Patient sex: M
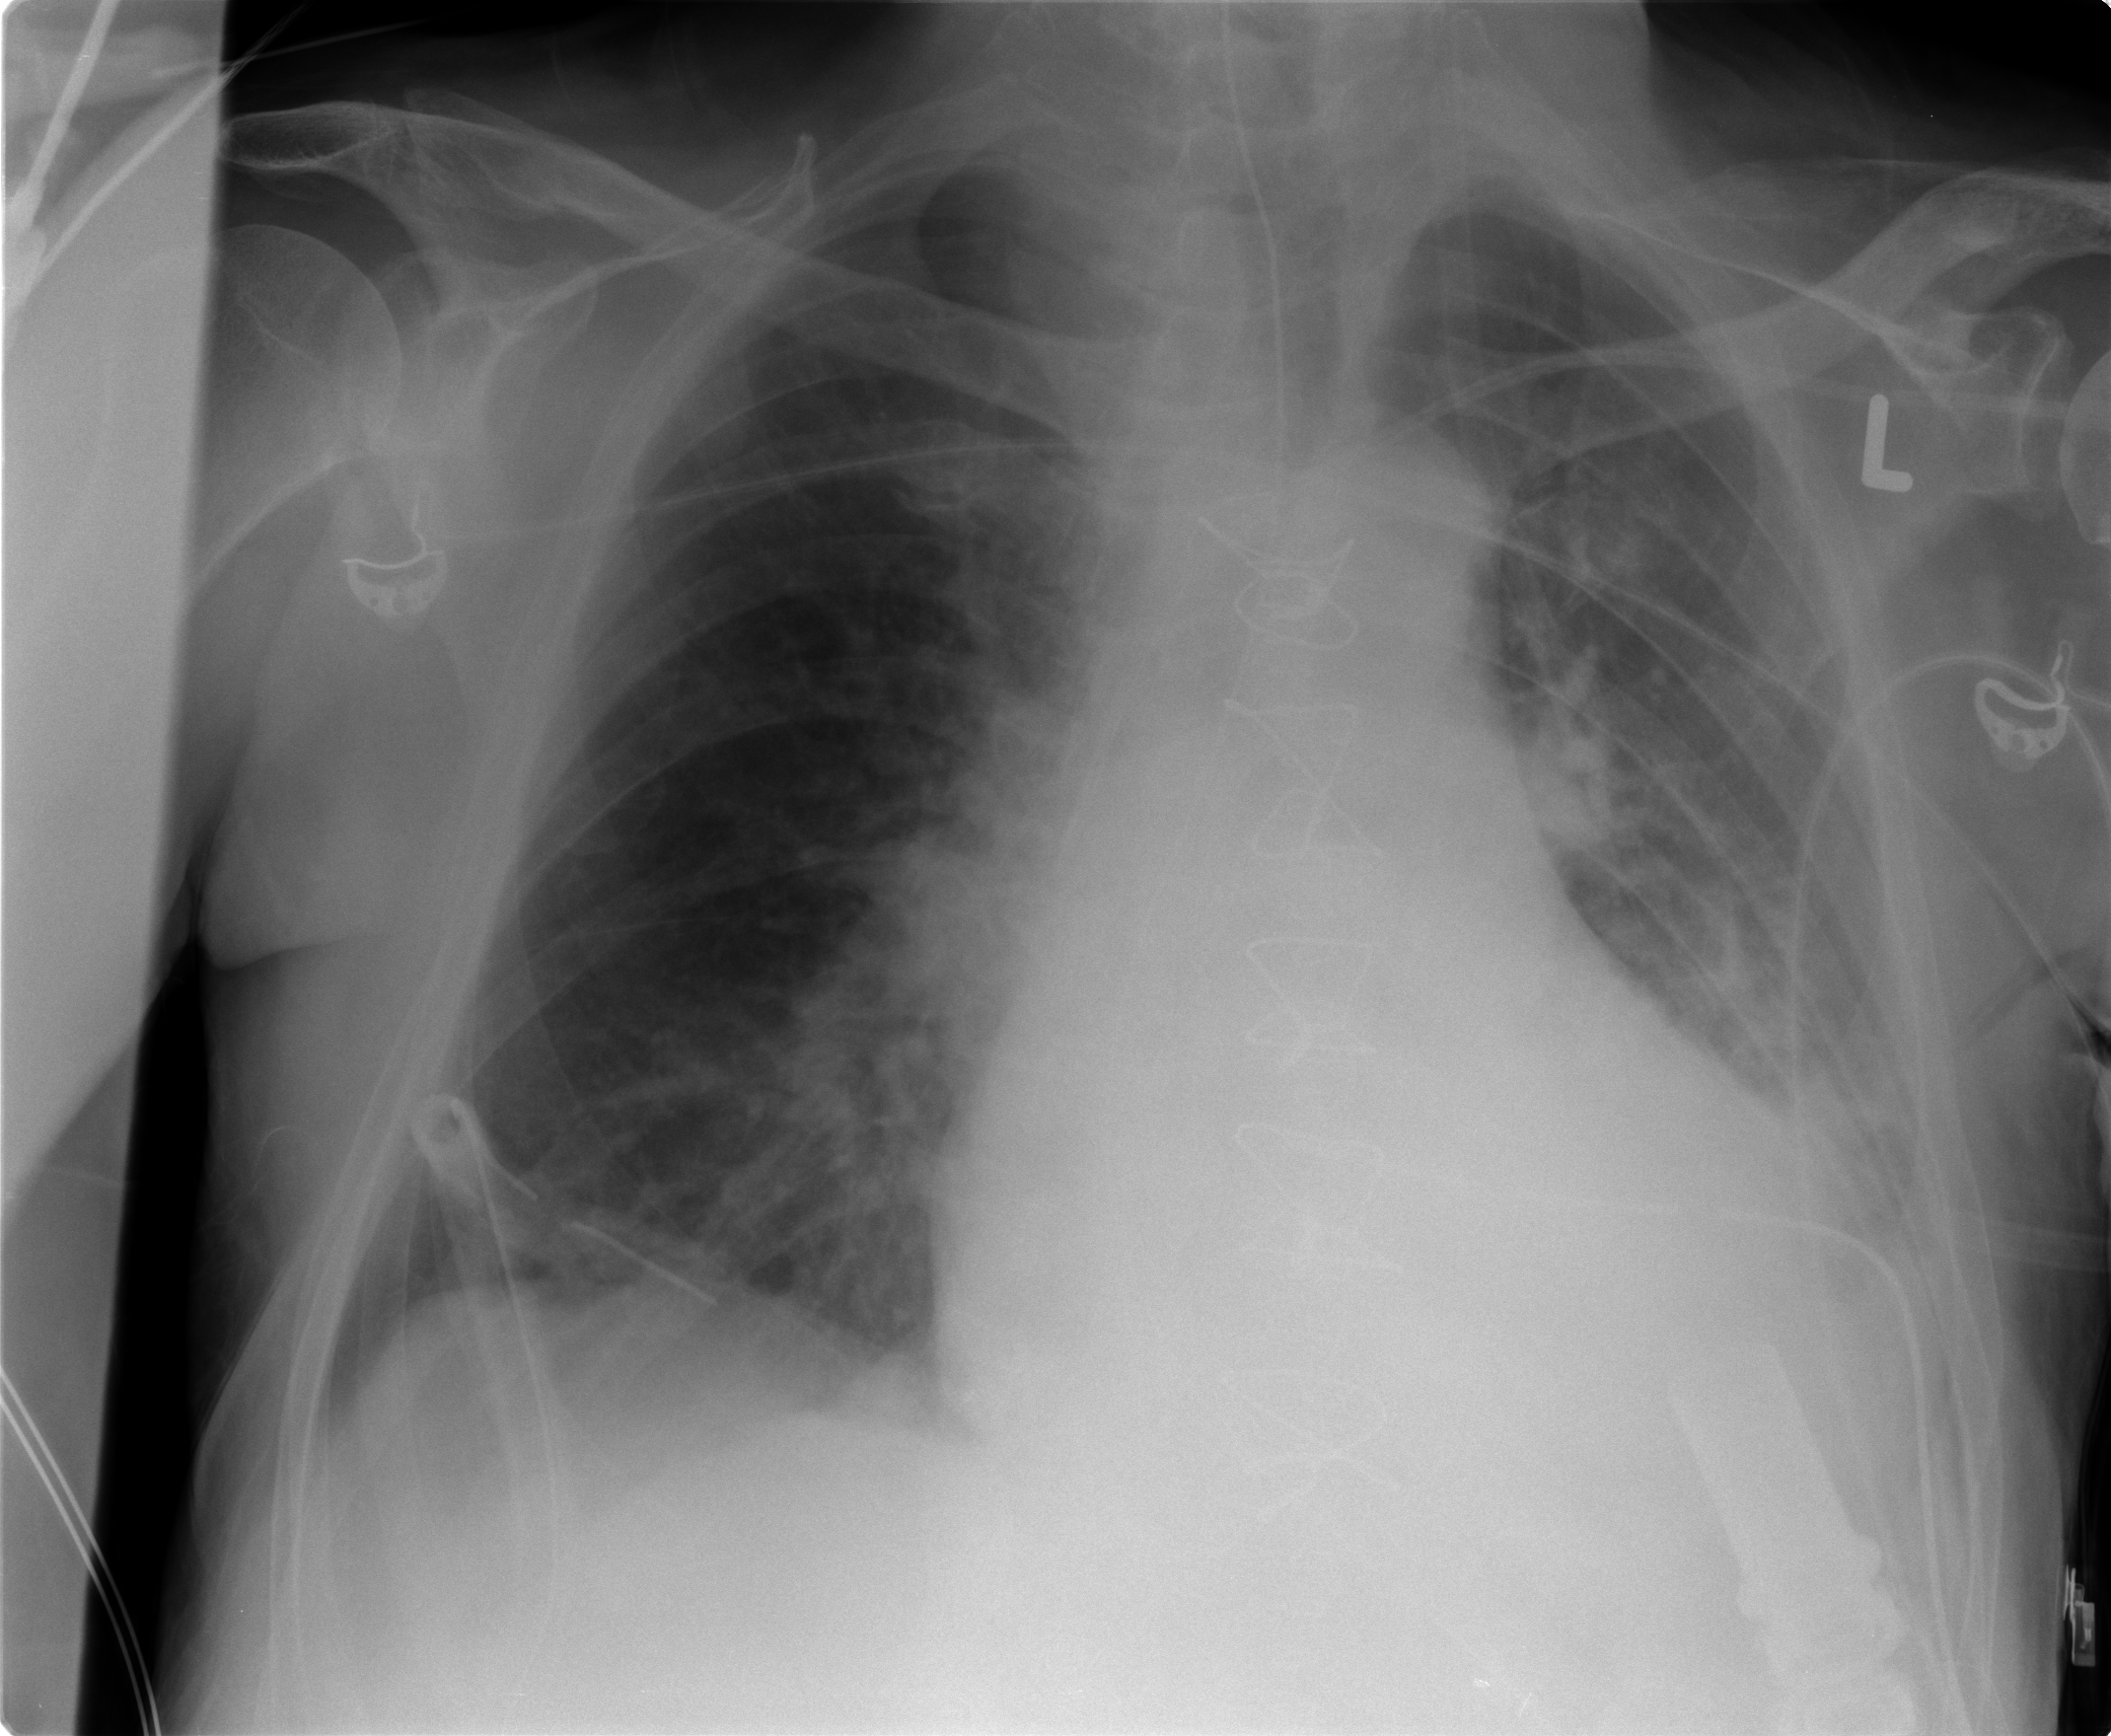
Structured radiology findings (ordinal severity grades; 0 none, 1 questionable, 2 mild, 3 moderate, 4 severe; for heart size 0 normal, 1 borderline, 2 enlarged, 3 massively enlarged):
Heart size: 2
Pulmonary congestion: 2
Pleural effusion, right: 0
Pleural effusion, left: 2
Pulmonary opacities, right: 0
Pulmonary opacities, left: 2
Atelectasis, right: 2
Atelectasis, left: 2